Current action and preconditions to check: path_clear

Your task: For each precondition in the list above, predict whether it will hold at this action.

Consider the current scene as observed from the mobile robot's camera, and analyze the predicted future states of all dynamic agents (e.g., people, animals, vehicles, or any moving entities) within the NEXT SECOND.

IMPORTANT: Only answer "very likely" if you are absolutely certain—based on strong, clear evidence—that a dynamic agent will violate the precondition in the predicted future state. Do NOT answer "very likely" for unlikely, ambiguous, or low-probability risks.

Ask yourself for each precondition: Is there a high probability, with clear and convincing evidence, that the predicted future states of any dynamic agent will interfere with the predicted future state of the currently executing action within the NEXT SECOND, causing that precondition to fail?

Assess the risk level based on these predictions. Use "likely" or "very likely" if motions create a clear risk of interference.

Use "neutral" or "improbable" if agents are nearby but their predicted paths are clearly diverging or non-conflicting.

Failure Risk Categories: "very improbable", "improbable", "neutral", "likely", "very likely"

Answer Format: Output ONLY the probability_of_failure value from these categories: "very improbable", "improbable", "neutral", "likely", "very likely"

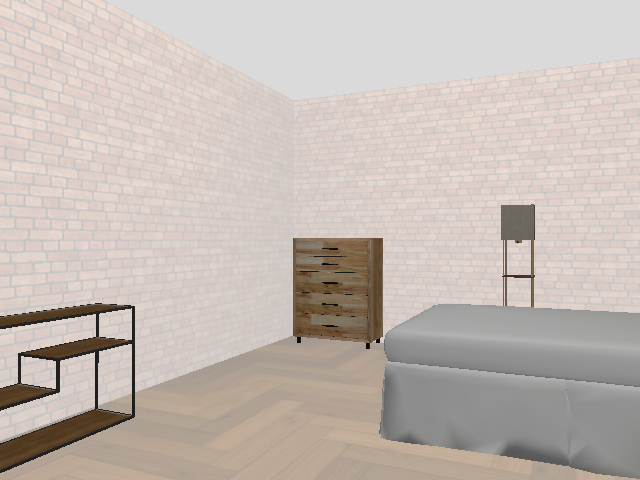

Answer: very improbable